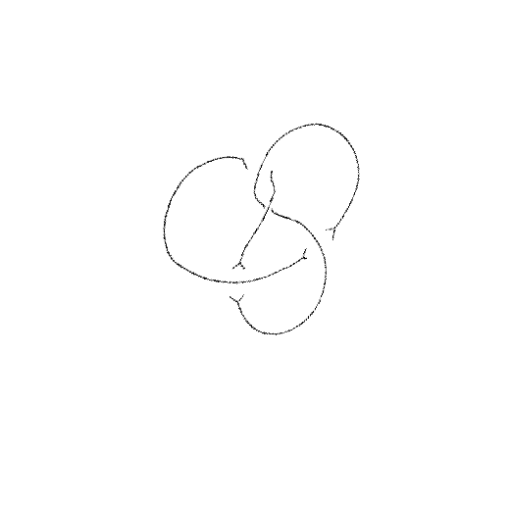
Crossing number: 4